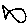
Label: fish